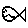
Label: fish